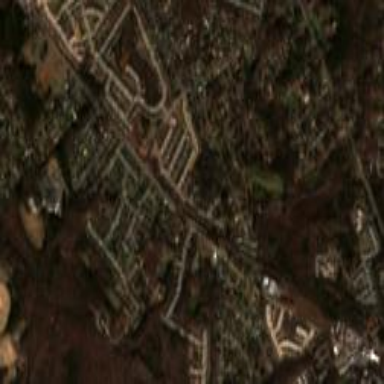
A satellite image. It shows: Residential neighbourhood consisting of single-family homes.